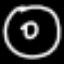
Label: donut